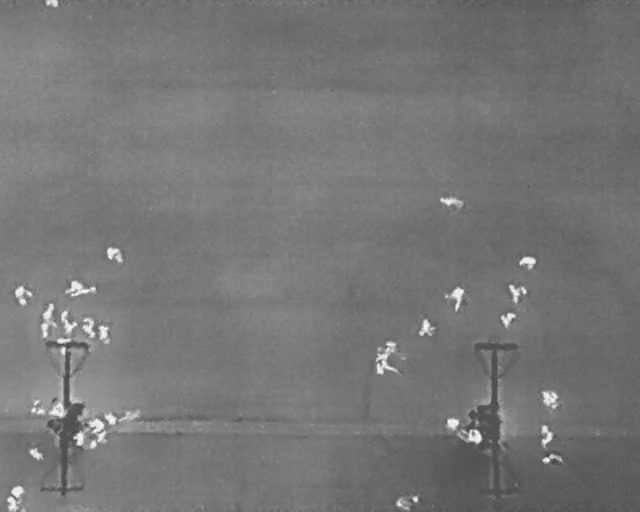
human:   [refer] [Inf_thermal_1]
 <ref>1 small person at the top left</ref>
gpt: <box>[[7, 0, 8, 1, 2]]</box>

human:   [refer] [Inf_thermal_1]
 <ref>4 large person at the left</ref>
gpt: <box>[[16, 47, 19, 51, 2], [11, 52, 13, 59, 2], [1, 55, 5, 59, 2], [8, 61, 12, 64, 2]]</box>

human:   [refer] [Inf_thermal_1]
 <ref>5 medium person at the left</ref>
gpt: <box>[[6, 59, 8, 61, 21], [5, 63, 8, 65, 2], [8, 66, 11, 69, 2], [12, 62, 15, 65, 2], [14, 63, 17, 66, 2]]</box>

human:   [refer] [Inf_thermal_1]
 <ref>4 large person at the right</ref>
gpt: <box>[[69, 36, 71, 42, 26], [80, 49, 83, 53, 2], [78, 55, 82, 59, 2], [68, 56, 73, 60, 2]]</box>

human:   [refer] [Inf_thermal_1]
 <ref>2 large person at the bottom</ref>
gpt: <box>[[58, 68, 62, 73, 2], [62, 95, 64, 100, 2]]</box>

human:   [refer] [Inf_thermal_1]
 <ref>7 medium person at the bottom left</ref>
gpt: <box>[[16, 80, 18, 83, 139], [4, 77, 7, 81, 2], [13, 81, 15, 84, 2], [10, 84, 13, 86, 2], [4, 87, 7, 89, 134], [1, 94, 3, 97, 2], [0, 97, 3, 99, 2]]</box>

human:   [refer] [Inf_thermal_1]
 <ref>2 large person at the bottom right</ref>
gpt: <box>[[84, 76, 87, 79, 2], [83, 83, 87, 86, 2]]</box>

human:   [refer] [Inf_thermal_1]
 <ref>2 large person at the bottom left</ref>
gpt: <box>[[7, 77, 10, 81, 2], [13, 84, 16, 87, 2]]</box>

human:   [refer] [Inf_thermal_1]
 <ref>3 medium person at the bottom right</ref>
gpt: <box>[[69, 81, 71, 83, 2], [72, 83, 75, 86, 2], [85, 87, 87, 91, 2]]</box>